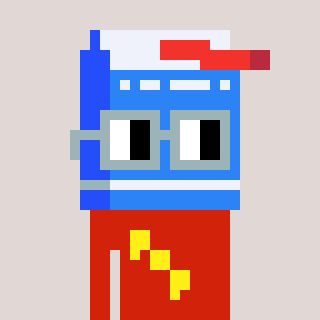
a pixel art character with square dark gray glasses, a milk-shaped head and a red-colored body on a warm background